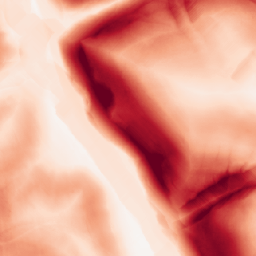
Category: morphological
Decomposition family: morphological_gradient
Decomposition parameters: size: 15
shape: diamond
Upsampling method: area
Upsampling parameters: scale: 4
Upsampling scale: 4